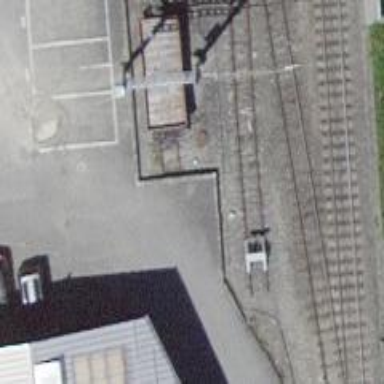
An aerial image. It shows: Railway buffer stop.